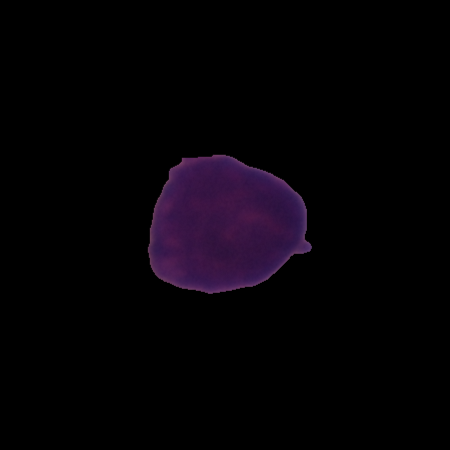
Label: healthy